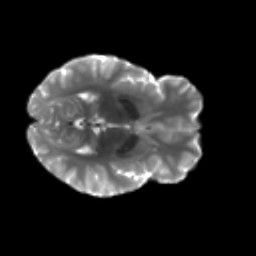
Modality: T2w
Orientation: axial
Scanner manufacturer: siemens
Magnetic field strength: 3 T
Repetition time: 4.16 s
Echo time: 0.0806 s